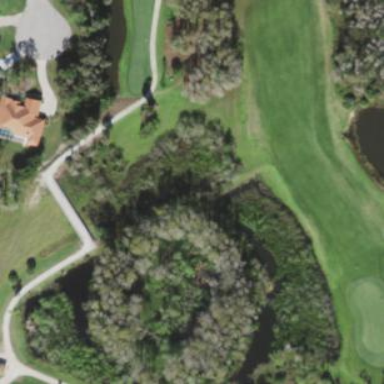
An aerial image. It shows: Picturesque scene of golf course with lateral water hazard.